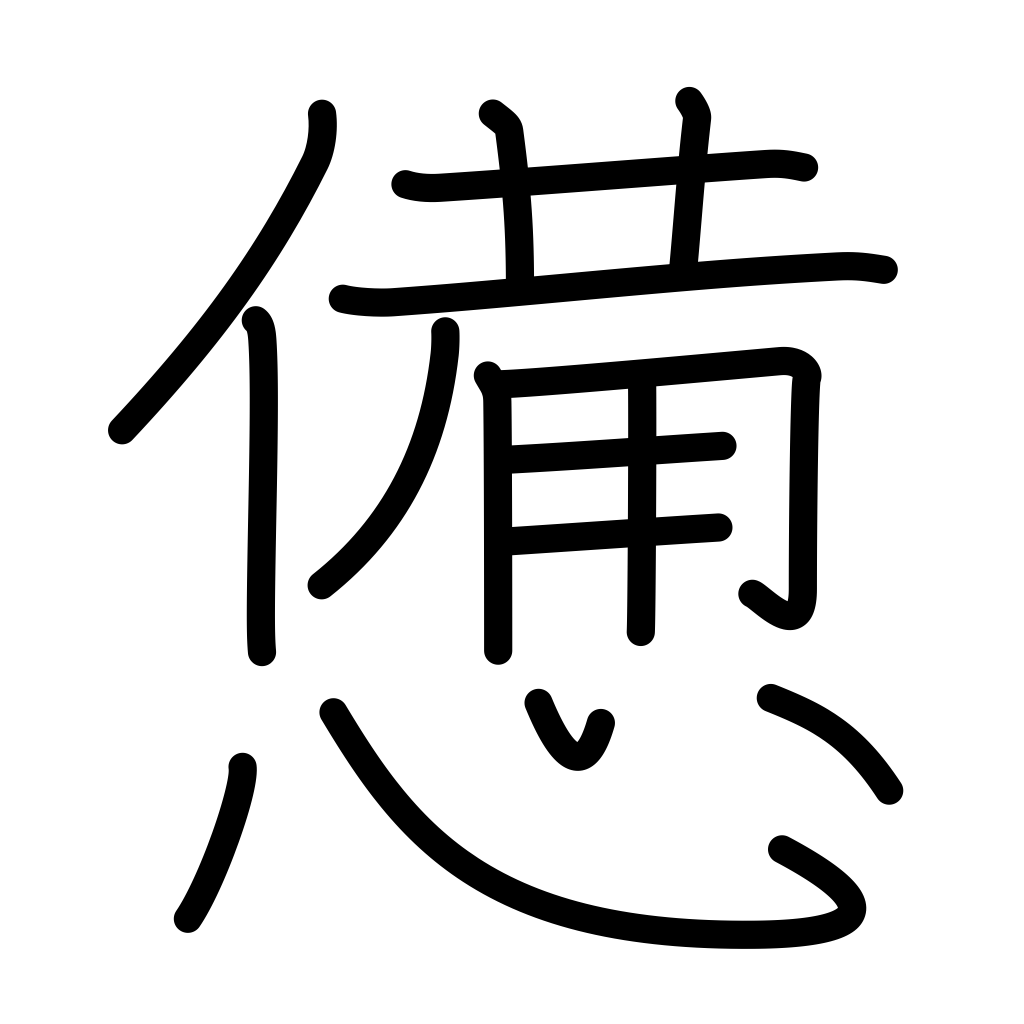
Meaning: fatigue